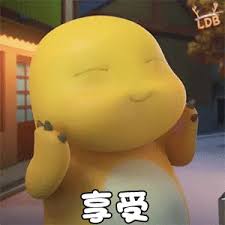
Label: nailong